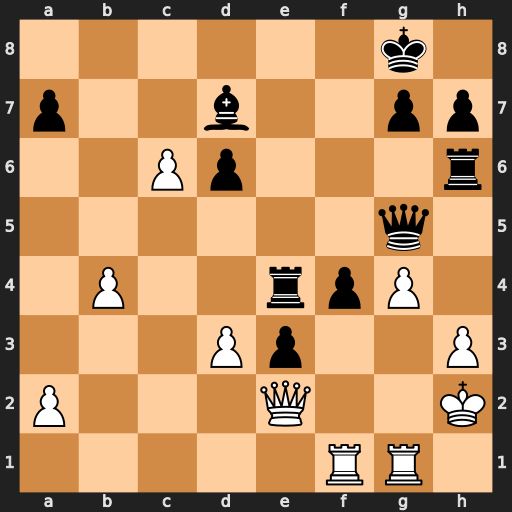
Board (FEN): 6k1/p2b2pp/2Pp3r/6q1/1P2rpP1/3Pp2P/P3Q2K/5RR1
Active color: w
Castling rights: -
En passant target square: -
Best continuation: cxd7 Rxb4 Rc1 Kf7 Rc8